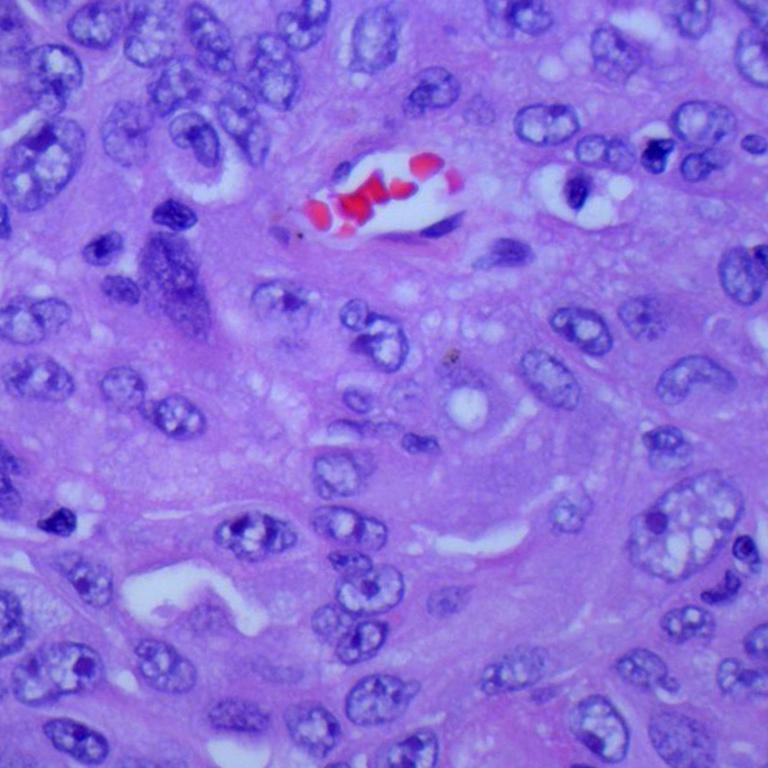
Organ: lung
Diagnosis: adenocarcinomas